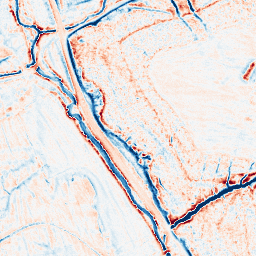
Category: edge_preserving
Decomposition family: anisotropic_diffusion
Decomposition parameters: iterations: 20
kappa: 50
gamma: 0.15
Upsampling method: edge_directed
Upsampling parameters: scale: 4
Upsampling scale: 4